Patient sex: M
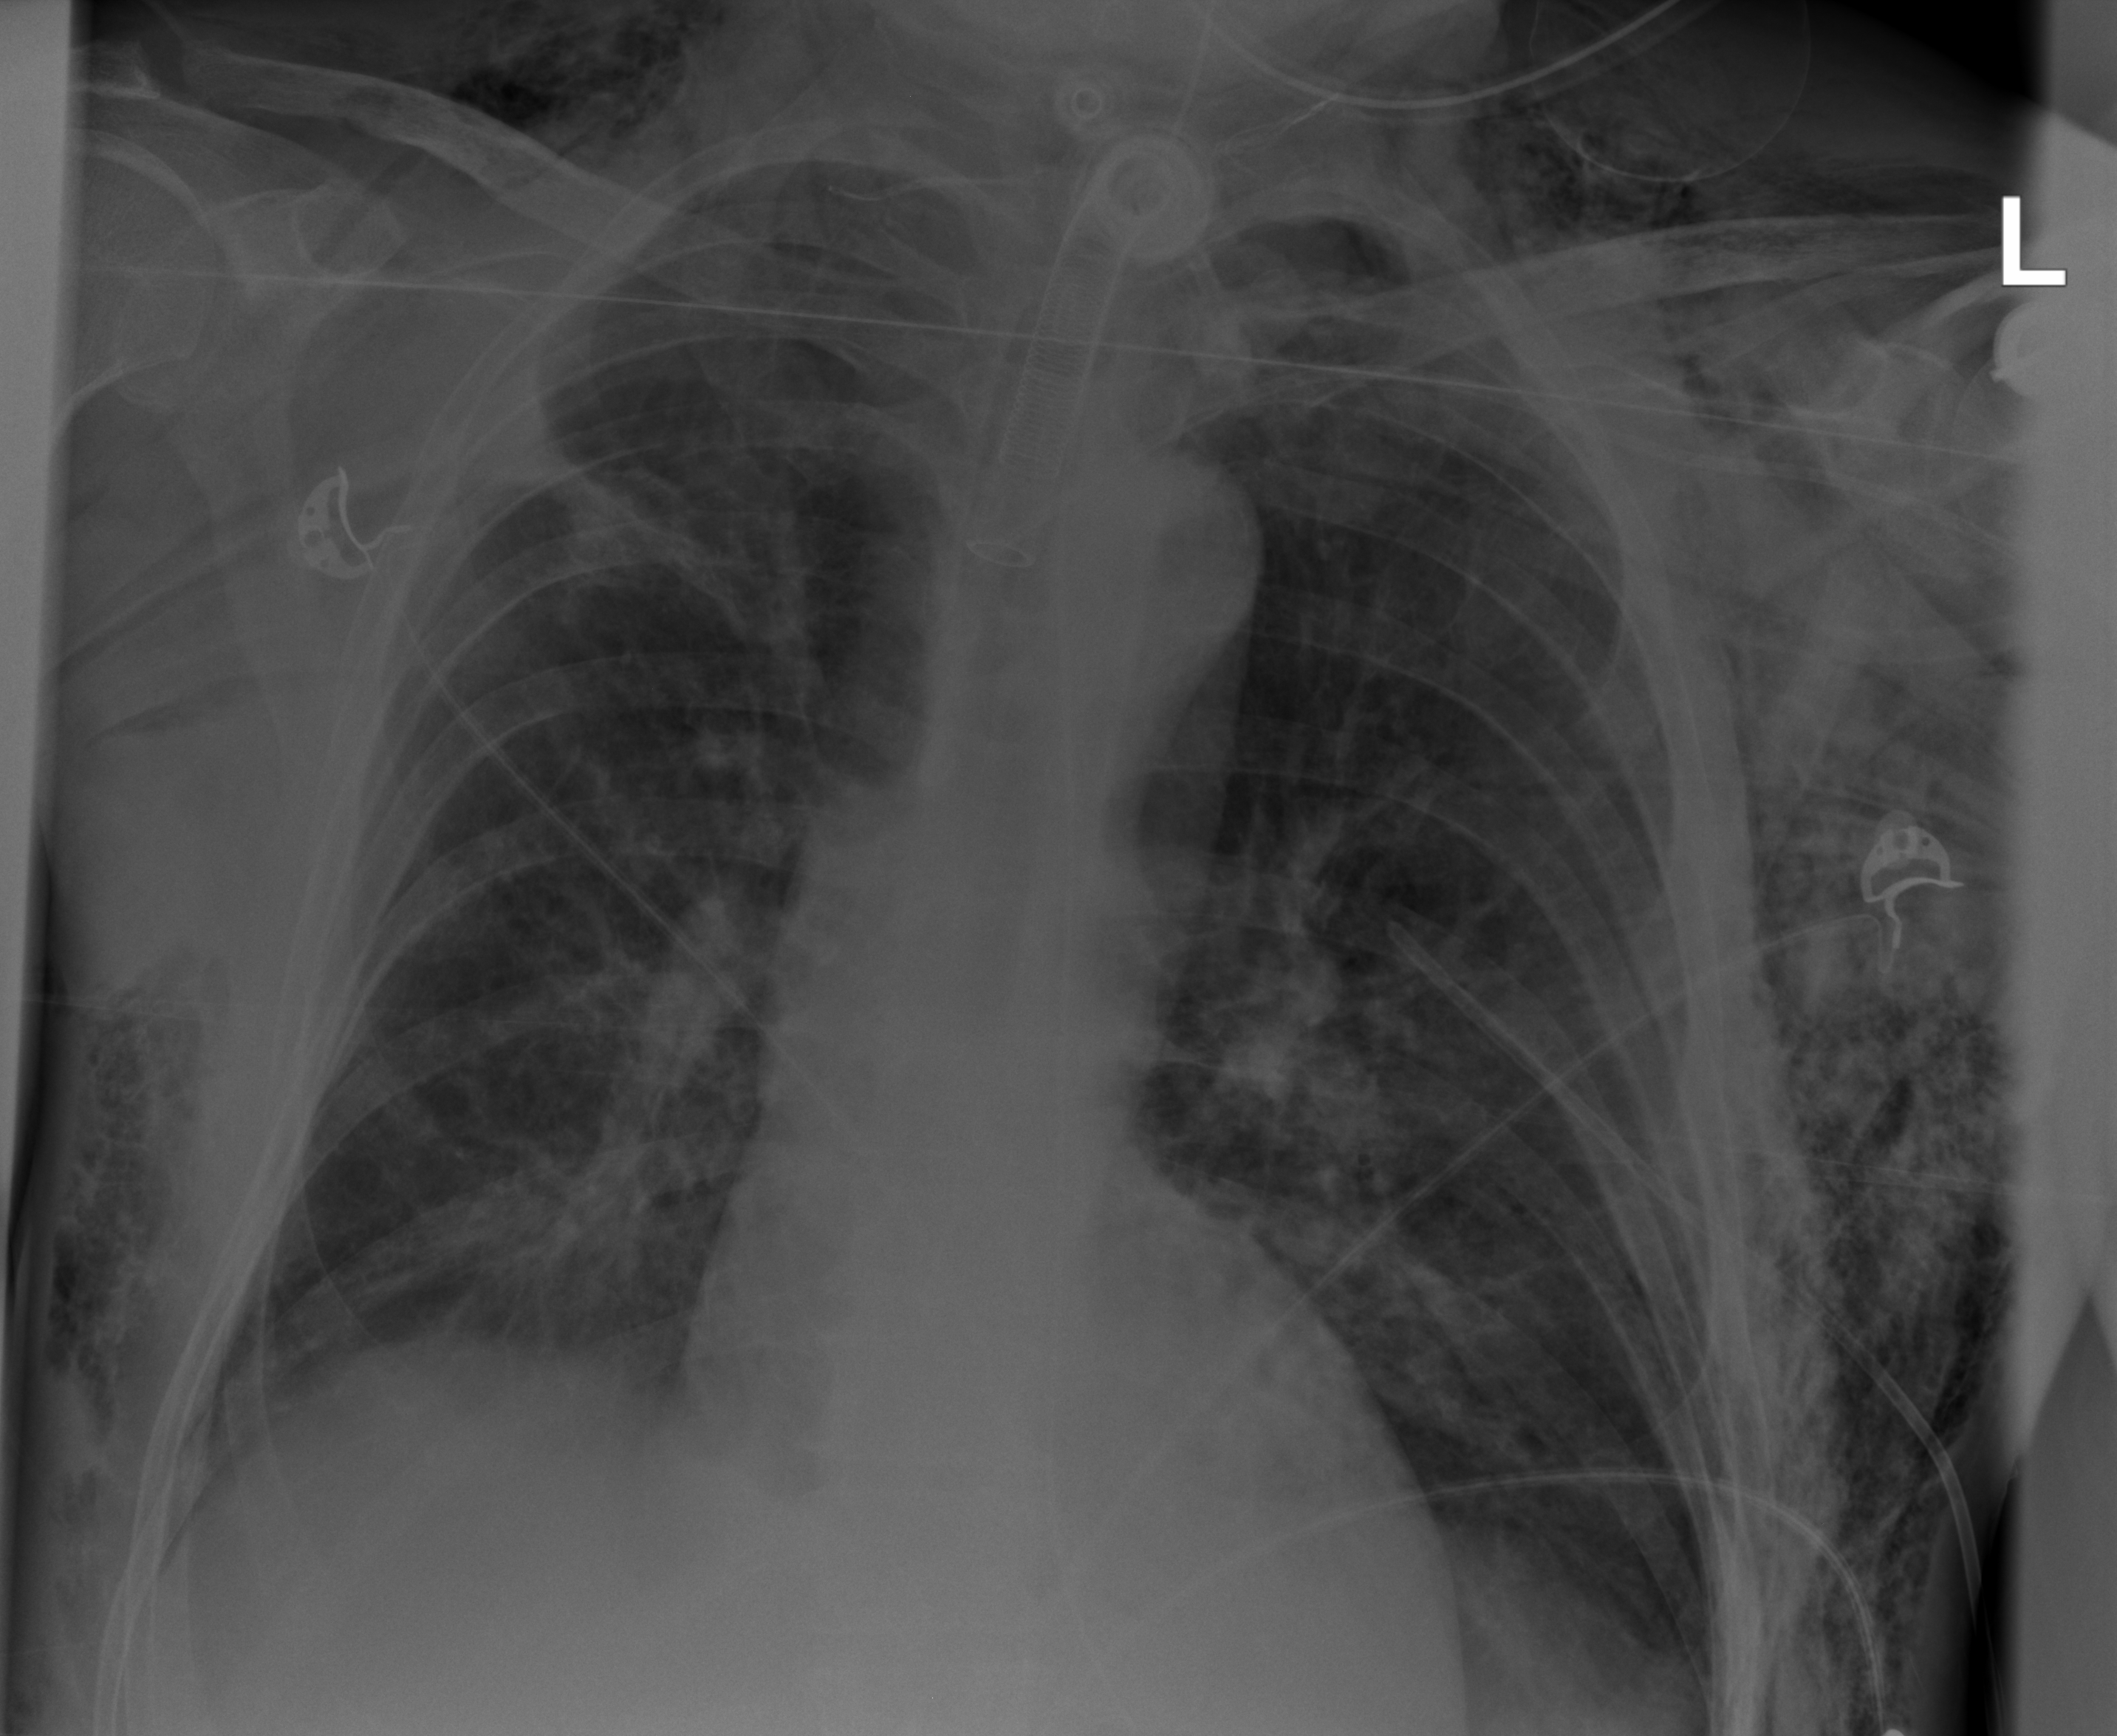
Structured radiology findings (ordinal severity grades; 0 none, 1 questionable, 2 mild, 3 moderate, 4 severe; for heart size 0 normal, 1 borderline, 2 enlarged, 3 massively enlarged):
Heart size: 2
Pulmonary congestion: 0
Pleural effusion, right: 0
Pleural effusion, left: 0
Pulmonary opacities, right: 1
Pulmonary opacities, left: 1
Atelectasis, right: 2
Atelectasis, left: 2